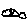
Label: fish